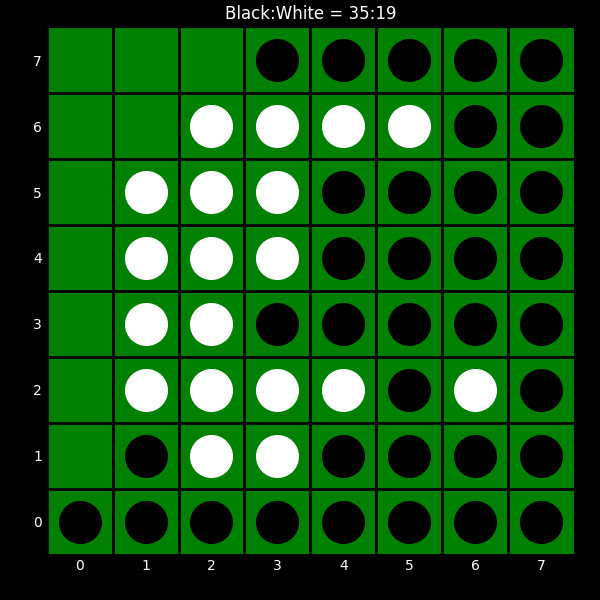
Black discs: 35
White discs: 19